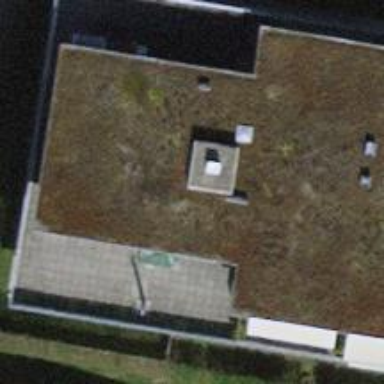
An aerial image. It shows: Flat-roofed apartment building.